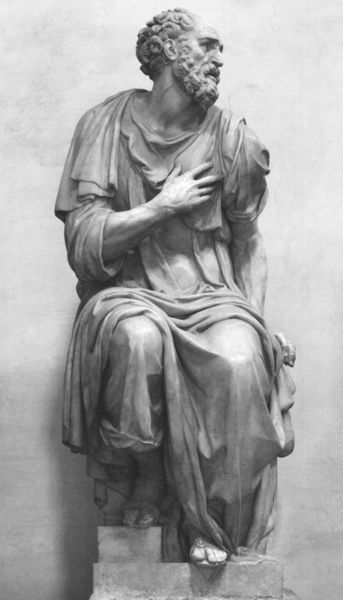
Titel: Medici-Kapelle, hl. Cosmas
Künstler: Giovanni Angelo Montorsoli
Standort: Florenz, S. Lorenzo (EU - I - Toskana)
Schlagwörter: hand, mann, umhang, sitzen, finger, geste, marmor, mund, nase, ohr, profil, stirn, blick, bart, arm, augen, falten, stein, hals, figur, gewand, lippen, locken, skulptur, statue, füße, knie, zehen, antike, römer, leiden, toga, griechisch, griechenland, römisch, and